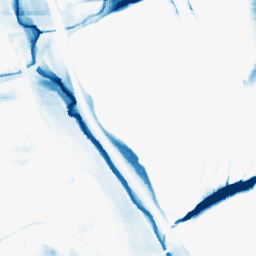
Category: morphological
Decomposition family: morphological_rect
Decomposition parameters: operation: closing
width: 50
height: 20
Upsampling method: lanczos
Upsampling parameters: scale: 4
Upsampling scale: 4